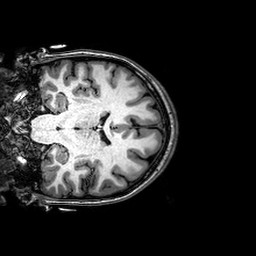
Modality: T1w
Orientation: coronal
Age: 19
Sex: female